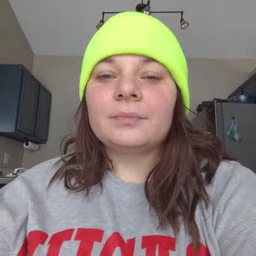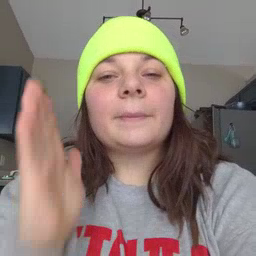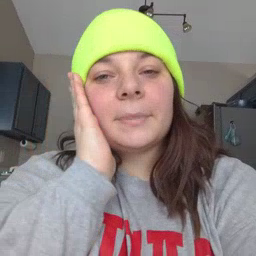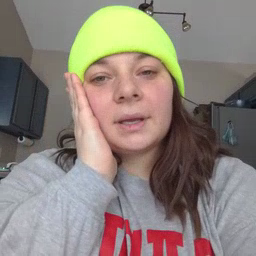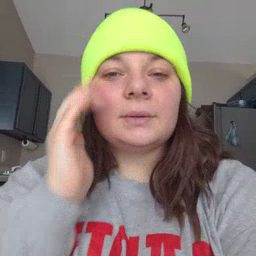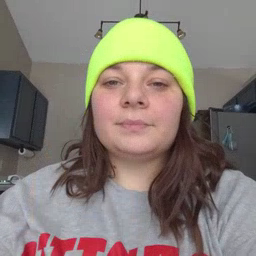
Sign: bed